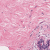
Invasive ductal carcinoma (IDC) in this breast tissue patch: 0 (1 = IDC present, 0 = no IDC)